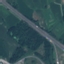
Land use / land cover: Highway